Field crop: tomato
Growth stage: 2
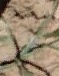
Species: cyperus